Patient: sex M, age 31
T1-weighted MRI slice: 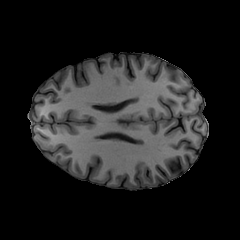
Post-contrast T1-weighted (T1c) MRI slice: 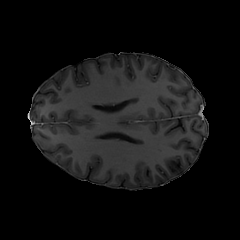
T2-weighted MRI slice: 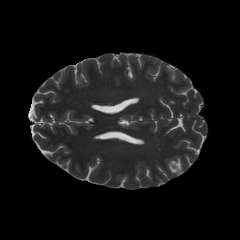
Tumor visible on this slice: no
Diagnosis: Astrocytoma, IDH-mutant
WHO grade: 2